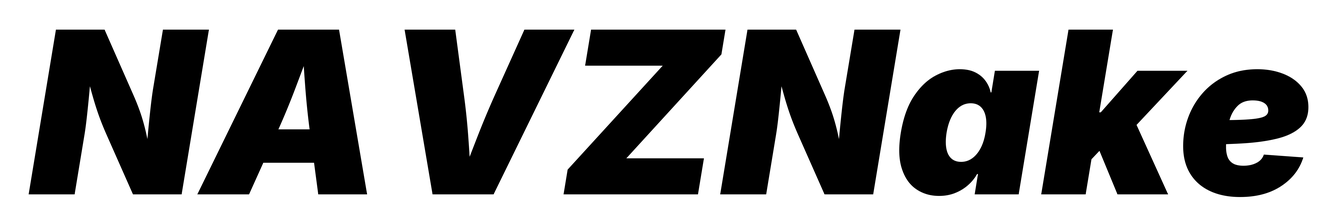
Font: Inter-Italic_Black_Italic